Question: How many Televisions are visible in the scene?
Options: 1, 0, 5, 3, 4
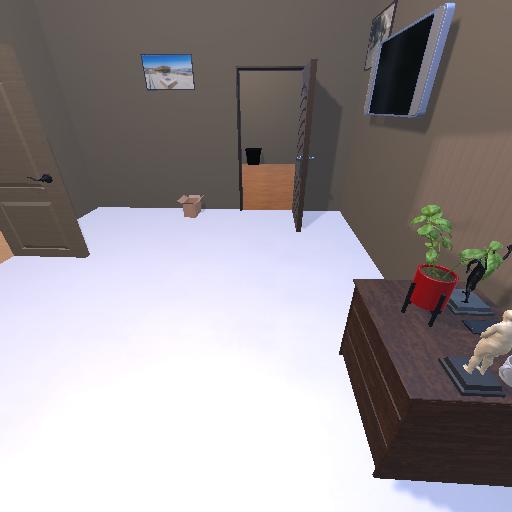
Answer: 1